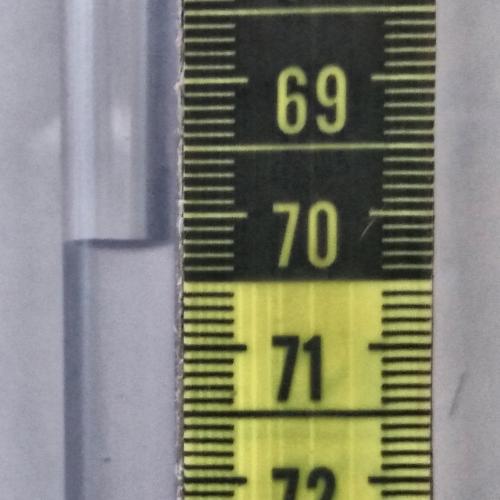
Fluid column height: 70.2 cm